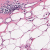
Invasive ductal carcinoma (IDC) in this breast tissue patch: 0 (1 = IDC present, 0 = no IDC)